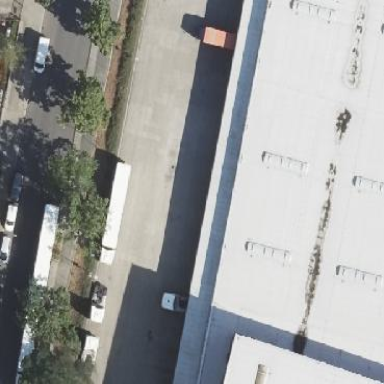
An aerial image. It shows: View of roof of building.